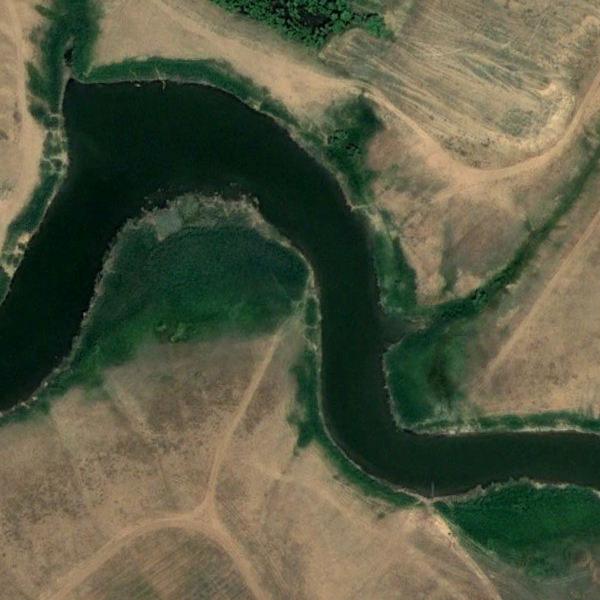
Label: River